Question:
As you can see in the above image, there is a major part of the screen which is grey and unused. I want the login view to be more bigger to fill out major part of the screen rather than displaying a gray background.
The problem lies with the fact that this is a webview and we are loading the following Linkedin URL in the webview:
<URL>
I tried to find out solution through google and also Developer Linkedin but still didn't get a solution
How can we resize the view to be bigger than what it is currentlly?
Any Suggestions is appreciated.
For your Information, I have already gone through this application:
<URL> but I want to know that if there is anything possible now?
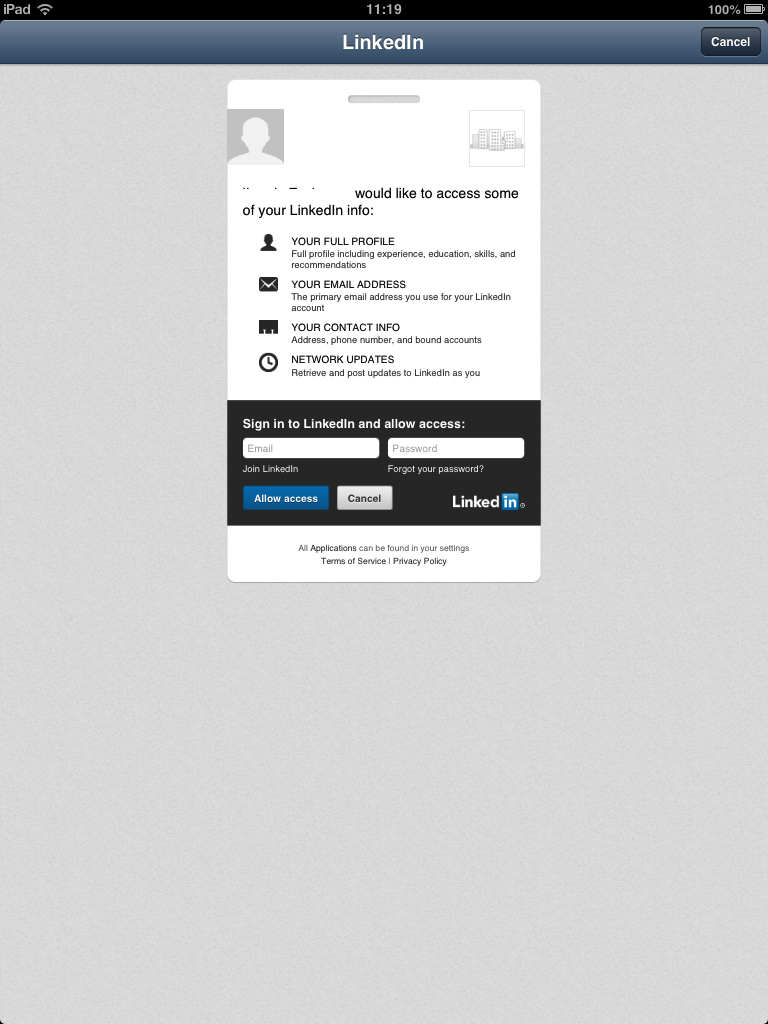
Answer: As this was a webpage opening in a webView there was no other method I found (except the below mentioned one) by which I could make the content of a webpage bigger.
I did it using JavaScript.
Here is the solution, I had applied to make the login dialog bigger:
'''
if([CommonMethods isiPad])
{
[self->webView stringByEvaluatingJavaScriptFromString:@"document.body.style.zoom = 1.39;"];
}
'''
CommonMethods.m
'''
+ (BOOL) isiPad {
#if (__IPHONE_OS_VERSION_MAX_ALLOWED >= 30200)
if ([[UIDevice currentDevice] respondsToSelector: @selector(userInterfaceIdiom)])
return ([UIDevice currentDevice].userInterfaceIdiom == UIUserInterfaceIdiomPad);
#endif
return NO;
}
'''
By this method I made the login dialog bigger in iPad.